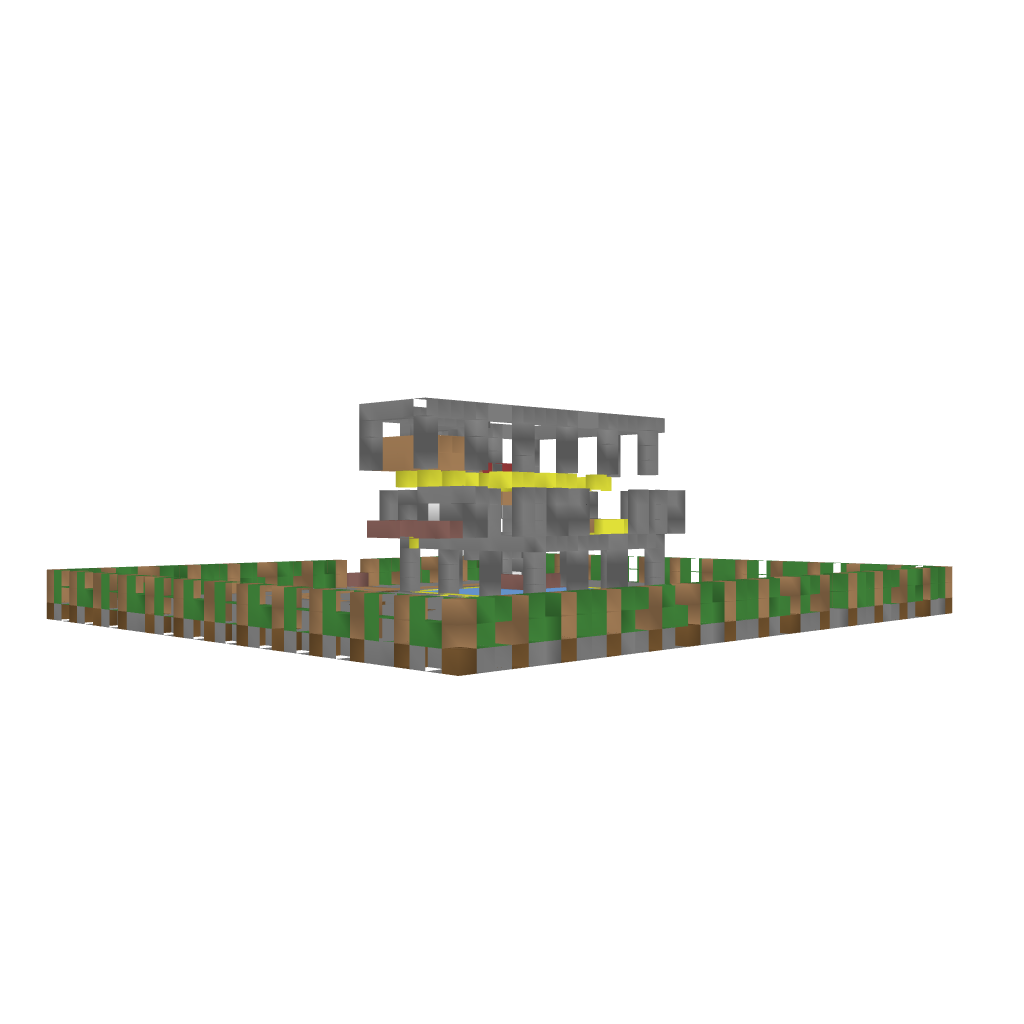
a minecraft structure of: Modern House bad low quality